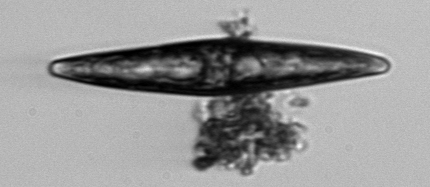
Label: Pleurosigma